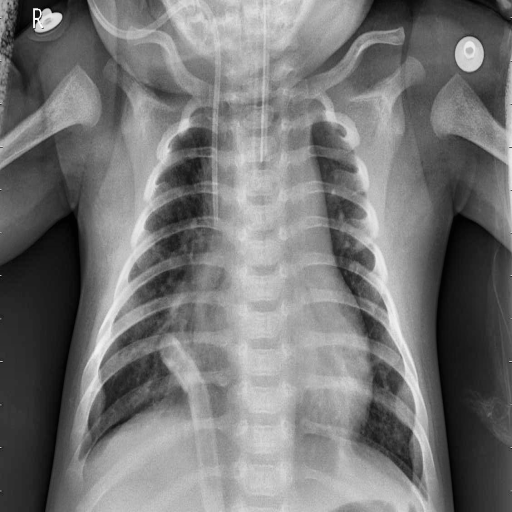
Finding: PNEUMONIA